Question: I want to set-up a peer to peer connection between some computers, so users can chat and exchange files without an external Server. My first thoughts were as follows:
I make a central ServerSocket on a server, where all applications can connect to. This ServerSocket keeps track of the connected sockets (clients), and gives the IP and Port of a new connected client to all other clients.
Each client creates a new ServerSocket to which all clients can connect to.

In other words: every client has a ServerSocket with all other clients connected to it. The messages should go via the blue lines in the images.
There is just one little problem I run on: if I test this via all different IP addresses, it works fine, but when two clients have the same (external) IP-adress, it doesn't work any more. Does someone know a smart solution for this?
Thanks! Marc
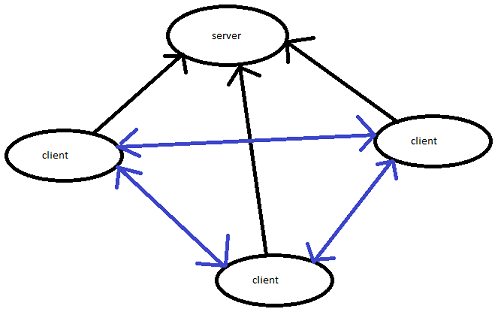
Answer: When a host is behind a NAT router and wants to open a server port which is supposed to be accessible from the other side of the NAT, the NAT router has to be configured to forward all incomming connections on this port to this host.
Obviously, the NAT router can't be configured to do this for two different hosts which listen to the same port. It can't know which of the hosts is supposed to handle each incomming connection. When there are two servers behind a NAT, they have to use different ports, and the NAT router has to be configured to forward each port to each server.
This is a known problem for peer-to-peer networks. Its result is that a direct connection between two clients which are both behind NATs is only possible when at least one of their NATs is configured for port forwarding and thus can act as a server to the other.
A workaround to connect two clients which are locked behind non-forwarding NATs would be to add the ability to use a 3rd client which is server-capable as a middle-man between them.
When two clients are behind the same NAT, they could exchange their LAN IPs via the central server and use these to connect to each other.